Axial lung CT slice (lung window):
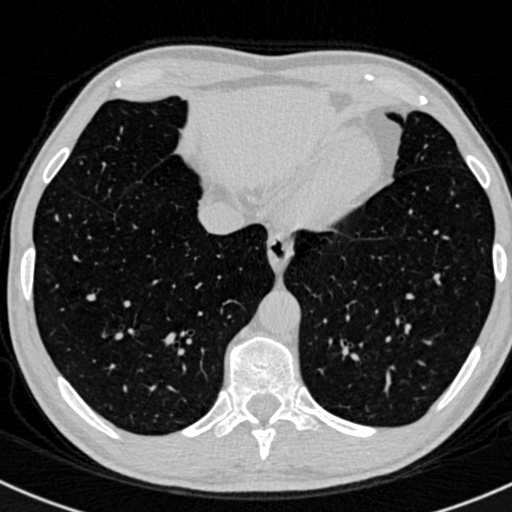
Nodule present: no